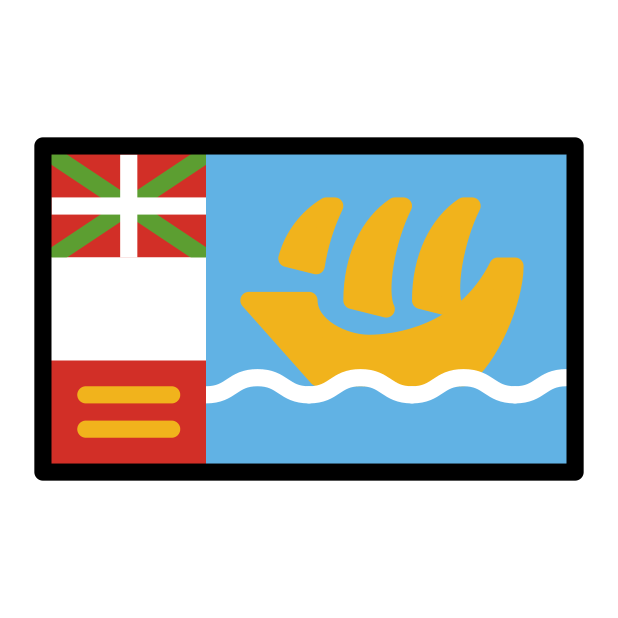
flag: St. Pierre & Miquelon